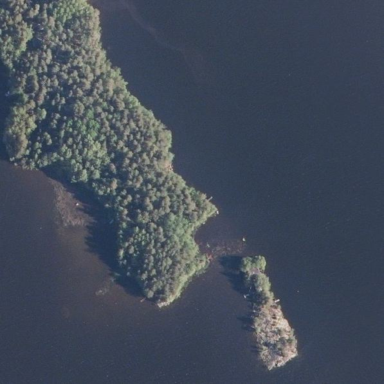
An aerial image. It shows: Islet.